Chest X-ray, PA view. Patient: 56 years old, sex M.
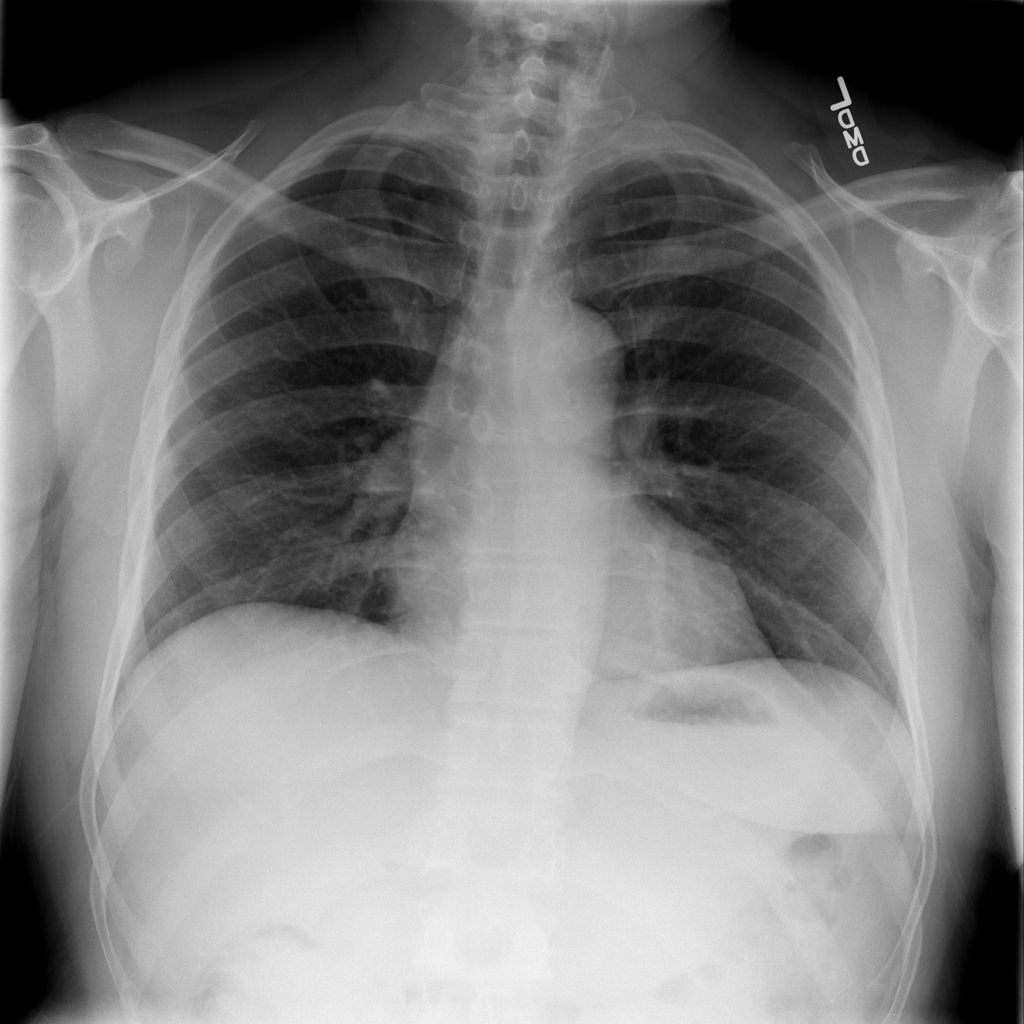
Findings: No Finding